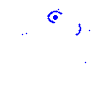
Particle: kaon